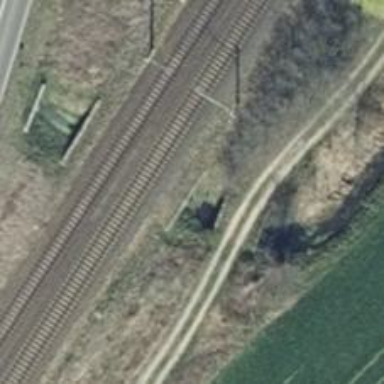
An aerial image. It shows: Tunnel.